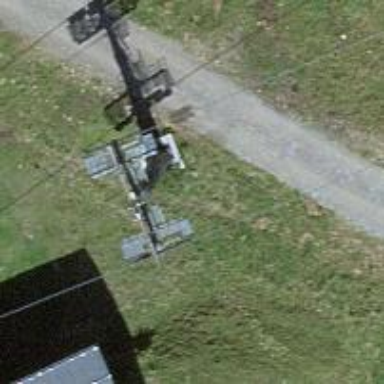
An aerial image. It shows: Pylon for aerialway.